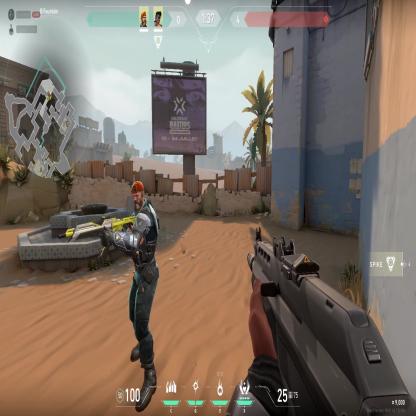
Label: teammate